Question: I am now making changes directly on my ftp server so I created a remote repository on my ftp server and attempted to push to origin, the same repository I was pushing to on my local machine.
I got a non-fast forward error, and attempted to do a pull request, I got "warning no common commits" I ended up with this error on my site "unexpected T_SL"
GIT inserted <<

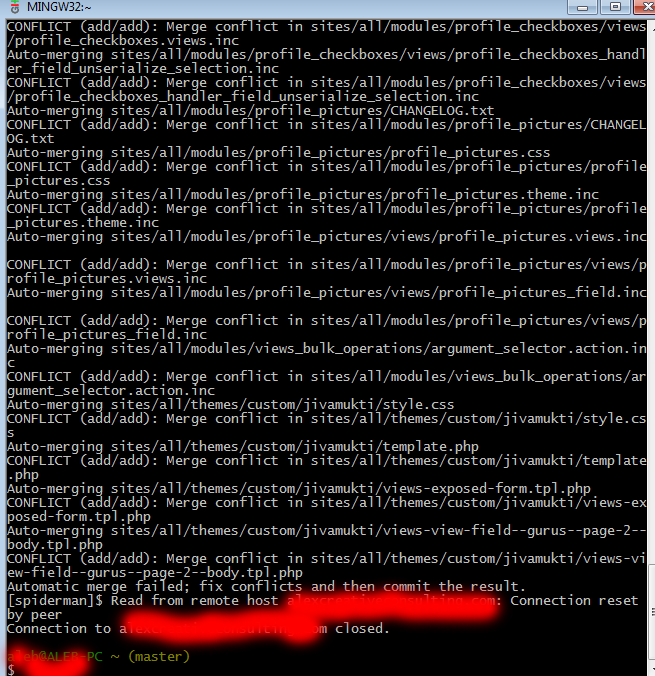
Answer: The 'T_SL' error is PHP telling it found a '<<<<<<' conflict marker inserted by Git.
'''
fgrep -R . '<<<<<'
'''
will find all such files.
If you want to keep your local changes, you'll need to resolve those conflicts (either manually or via 'git mergetool'), commit them and pull from that repo.
If you want to get rid of local changes, do 'git reset --hard' or safer, 'git stash', which will save those changes in a stash (you can get it back with 'git stash pop').